Question: I have a second order differential equation which I want to transform to the frequency domain using a fourier transform from which I can create a bode plot using matlab.
I have transformed the equation by hand already, but I can't seem to find documentation on how to get the bode plot going. The bodeplot accepts a laplace transform functions from what I have read.
So my question is, how can I define a function in the frequency domain in order to create a bode plot with said function?
Another thing I am curious about is how I can take a differential equation in matlab and transform it into the frequency domain using fourier?
The differential equation is attached below.

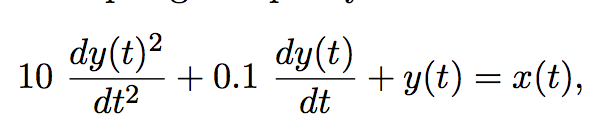
Answer: Use the <URL> to get the transfer function from the differential equation:
'''
Y(s)/X(s) = 1/(10*s^2+0.1*s+1)
'''
In MATLAB, this is defined easily (you need the Control System Toolbox) with the <URL> function:
'''
H = tf(1,[10 0.1 1]);
'''
and then you can use the <URL> function to get the bode plot:
'''
bode(H)
'''